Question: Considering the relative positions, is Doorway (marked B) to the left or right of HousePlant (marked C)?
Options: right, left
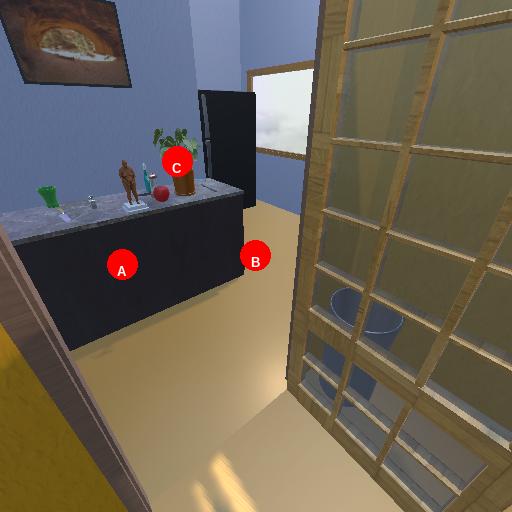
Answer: right